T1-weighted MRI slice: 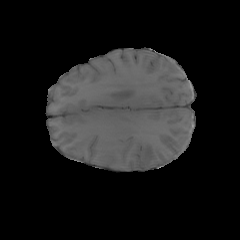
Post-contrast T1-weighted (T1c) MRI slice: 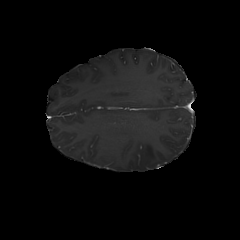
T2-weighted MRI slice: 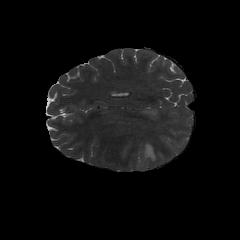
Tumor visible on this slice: yes